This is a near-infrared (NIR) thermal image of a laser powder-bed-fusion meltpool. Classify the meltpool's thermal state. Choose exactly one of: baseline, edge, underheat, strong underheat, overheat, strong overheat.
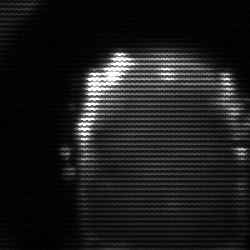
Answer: baseline